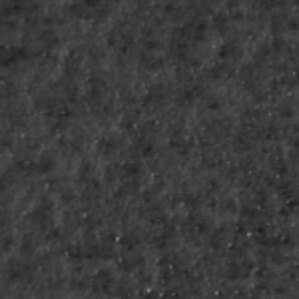
Label: frost